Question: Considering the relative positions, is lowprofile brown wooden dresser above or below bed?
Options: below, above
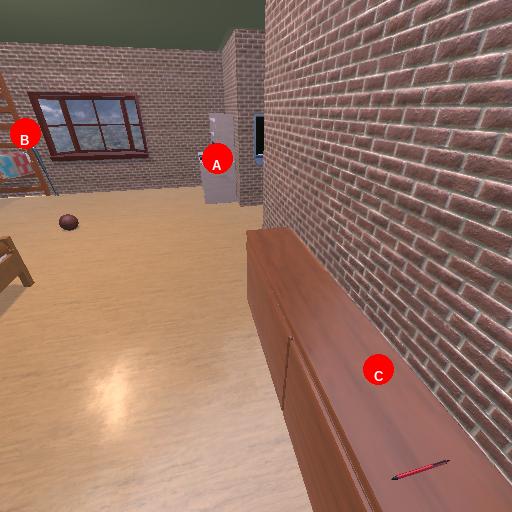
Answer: below